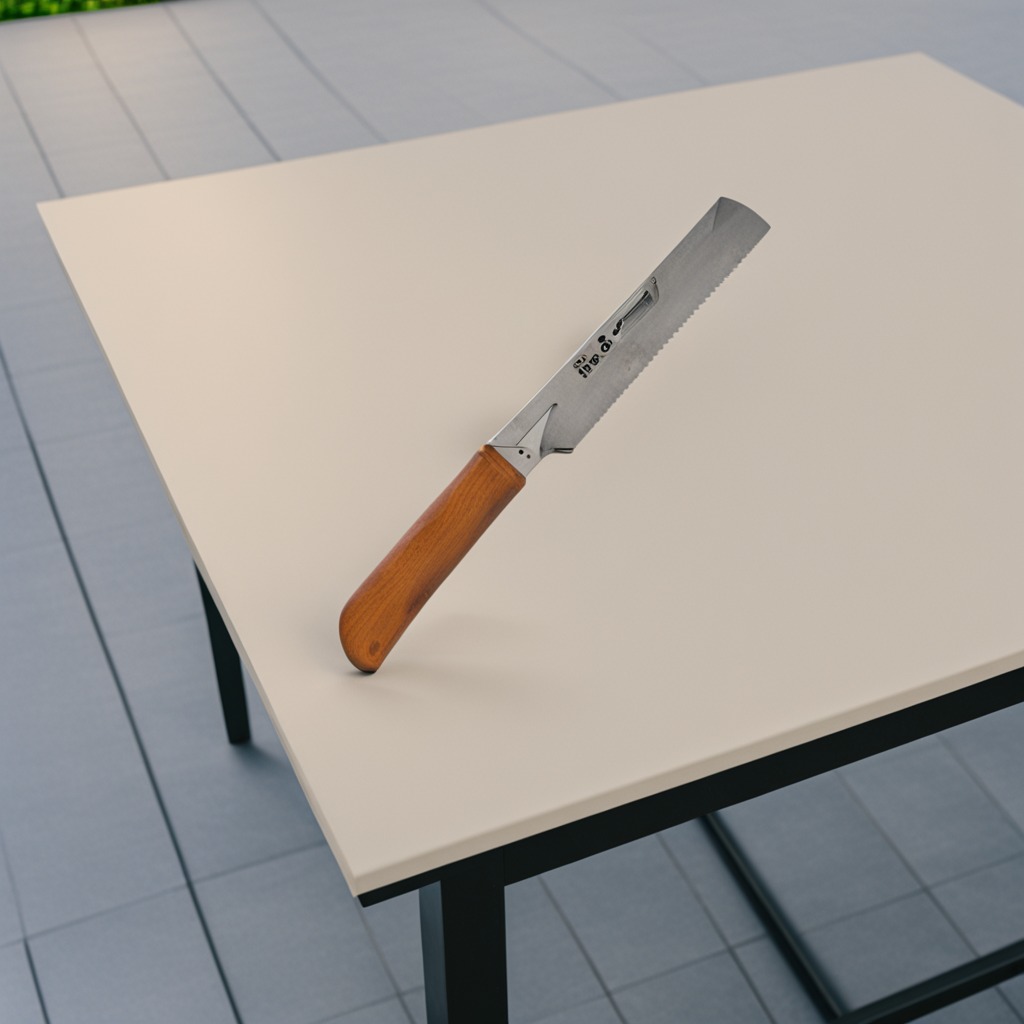
A metal saw is lying on a clean utility table in a temporary outdoor tool station.